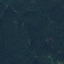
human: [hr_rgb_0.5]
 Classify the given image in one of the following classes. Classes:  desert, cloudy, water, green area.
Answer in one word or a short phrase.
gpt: green area